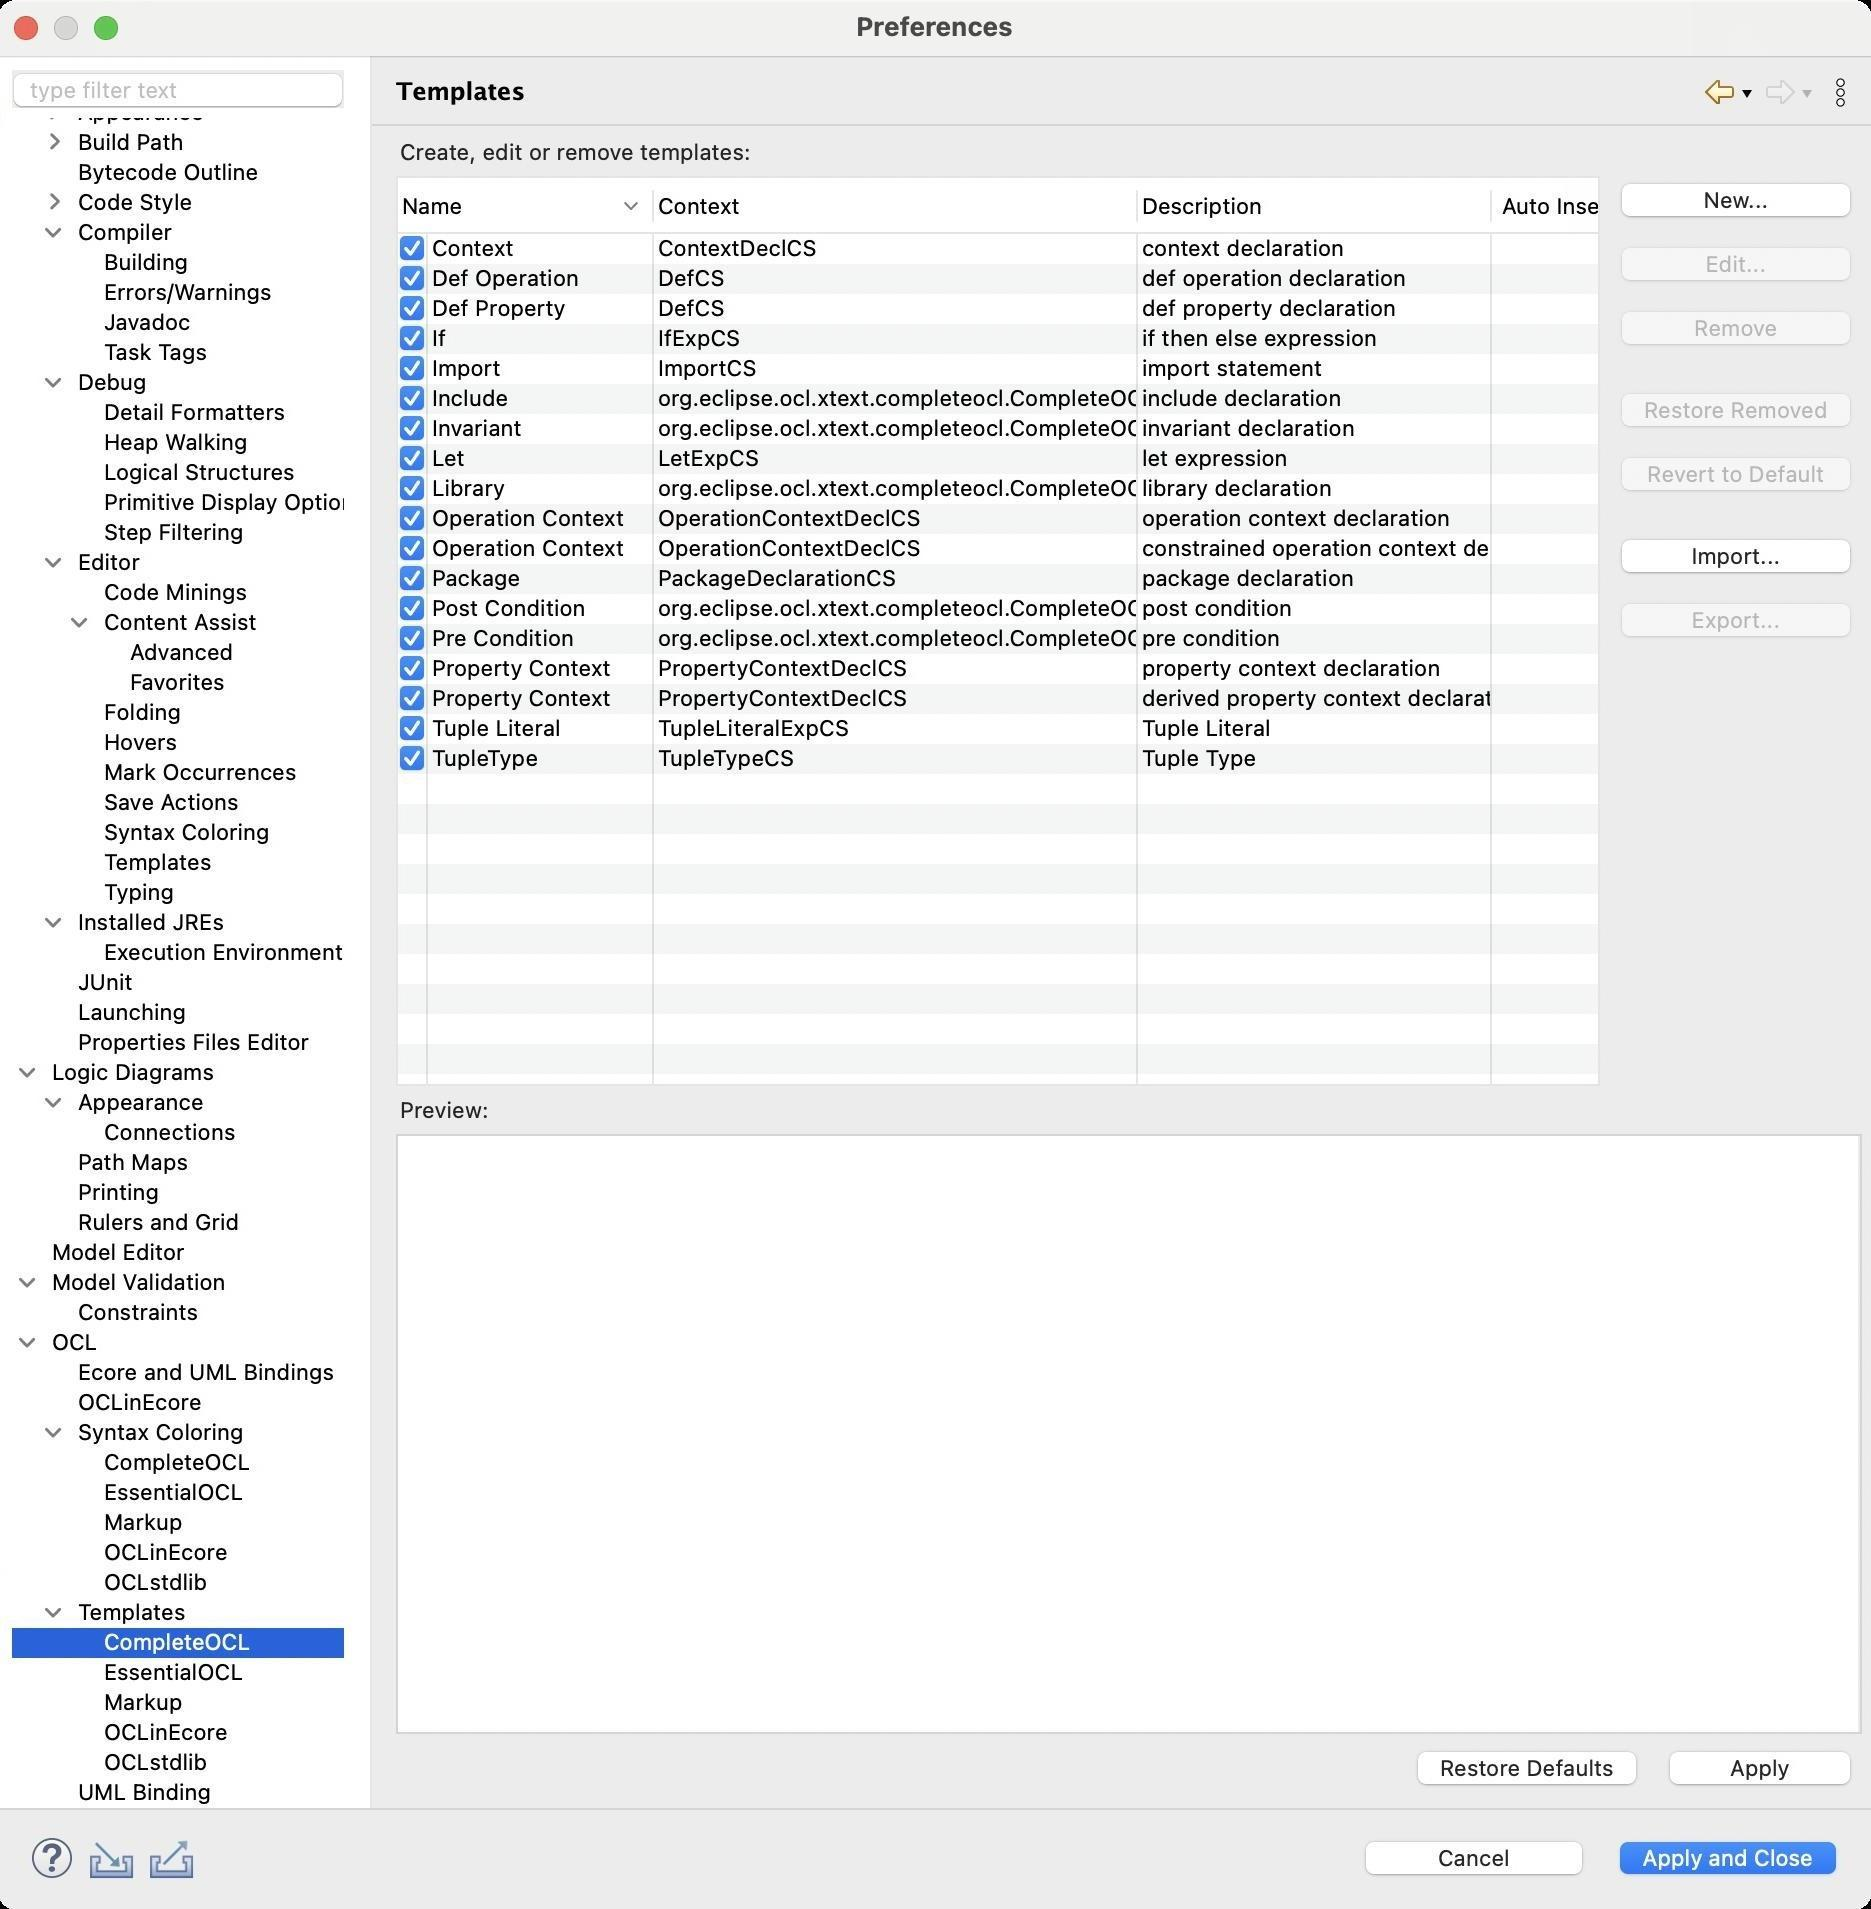
Accessibility tree:
{"name": "Preferences", "role": "AXWindow", "description": null, "role_description": "standard window", "value": null, "position": "480.00;95.00", "size": "937;955", "children": [{"name": "Apply_and_Close", "role": "AXButton", "description": null, "role_description": "button", "value": null, "position": "805.00;917.00", "size": "120;27", "children": []}, {"name": "Cancel", "role": "AXButton", "description": null, "role_description": "button", "value": null, "position": "678.00;917.00", "size": "120;27", "children": []}, {"name": null, "role": "AXToolbar", "description": null, "role_description": "toolbar", "value": null, "position": "12.00;915.00", "size": "90;30", "children": [{"name": "Help", "role": "AXCheckBox", "description": null, "role_description": "checkbox", "value": 0, "position": "12.00;915.00", "size": "30;30", "children": []}, {"name": "Import", "role": "AXButton", "description": null, "role_description": "button", "value": null, "position": "42.00;915.00", "size": "30;30", "children": []}, {"name": "Export", "role": "AXButton", "description": null, "role_description": "button", "value": null, "position": "72.00;915.00", "size": "30;30", "children": []}]}, {"name": null, "role": "AXScrollArea", "description": null, "role_description": "scroll area", "value": null, "position": "199.00;69.00", "size": "733;830", "children": [{"name": "Apply", "role": "AXButton", "description": null, "role_description": "button", "value": null, "position": "830.00;872.00", "size": "102;27", "children": []}, {"name": "Restore_Defaults", "role": "AXButton", "description": null, "role_description": "button", "value": null, "position": "704.00;872.00", "size": "121;27", "children": []}, {"name": null, "role": "AXScrollArea", "description": null, "role_description": "scroll area", "value": null, "position": "199.00;567.00", "size": "733;300", "children": [{"name": "Preview:", "role": "AXTextArea", "description": "", "role_description": "text entry area", "value": "", "position": "200.00;568.00", "size": "730;298", "children": []}, {"name": null, "role": "AXScrollBar", "description": null, "role_description": "scroll bar", "value": 1.0, "position": "200.00;850.00", "size": "731;16", "children": []}, {"name": null, "role": "AXScrollBar", "description": null, "role_description": "scroll bar", "value": 1.0, "position": "915.00;568.00", "size": "16;298", "children": []}]}, {"name": null, "role": "AXStaticText", "description": null, "role_description": "text", "value": "Preview:", "position": "199.00;548.00", "size": "49;14", "children": []}, {"name": "Export...", "role": "AXButton", "description": null, "role_description": "button", "value": null, "position": "806.00;298.00", "size": "126;27", "children": []}, {"name": "Import...", "role": "AXButton", "description": null, "role_description": "button", "value": null, "position": "806.00;266.00", "size": "126;27", "children": []}, {"name": "Revert_to_Default", "role": "AXButton", "description": null, "role_description": "button", "value": null, "position": "806.00;225.00", "size": "126;27", "children": []}, {"name": "Restore_Removed", "role": "AXButton", "description": null, "role_description": "button", "value": null, "position": "806.00;193.00", "size": "126;27", "children": []}, {"name": "Remove", "role": "AXButton", "description": null, "role_description": "button", "value": null, "position": "806.00;152.00", "size": "126;27", "children": []}, {"name": "Edit...", "role": "AXButton", "description": null, "role_description": "button", "value": null, "position": "806.00;120.00", "size": "126;27", "children": []}, {"name": "New...", "role": "AXButton", "description": null, "role_description": "button", "value": null, "position": "806.00;88.00", "size": "126;27", "children": []}, {"name": null, "role": "AXScrollArea", "description": null, "role_description": "scroll area", "value": null, "position": "199.00;88.00", "size": "602;455", "children": [{"name": null, "role": "AXTable", "description": null, "role_description": "table", "value": null, "position": "200.00;117.00", "size": "615;425", "children": [{"name": null, "role": "AXRow", "description": null, "role_description": "table row", "value": null, "position": "200.00;117.00", "size": "615;15", "children": [{"name": "", "role": "AXCheckBox", "description": null, "role_description": "checkbox", "value": 1, "position": "200.00;117.00", "size": "14;14", "children": []}, {"name": null, "role": "AXStaticText", "description": null, "role_description": "text", "value": "Context", "position": "215.00;117.00", "size": "112;14", "children": []}, {"name": null, "role": "AXStaticText", "description": null, "role_description": "text", "value": "ContextDeclCS", "position": "328.00;117.00", "size": "241;14", "children": []}, {"name": null, "role": "AXStaticText", "description": null, "role_description": "text", "value": "context declaration", "position": "570.00;117.00", "size": "176;14", "children": []}, {"name": null, "role": "AXStaticText", "description": null, "role_description": "text", "value": "", "position": "747.00;117.00", "size": "67;14", "children": []}]}, {"name": null, "role": "AXRow", "description": null, "role_description": "table row", "value": null, "position": "200.00;132.00", "size": "615;15", "children": [{"name": "", "role": "AXCheckBox", "description": null, "role_description": "checkbox", "value": 1, "position": "200.00;132.00", "size": "14;14", "children": []}, {"name": null, "role": "AXStaticText", "description": null, "role_description": "text", "value": "Def Operation", "position": "215.00;132.00", "size": "112;14", "children": []}, {"name": null, "role": "AXStaticText", "description": null, "role_description": "text", "value": "DefCS", "position": "328.00;132.00", "size": "241;14", "children": []}, {"name": null, "role": "AXStaticText", "description": null, "role_description": "text", "value": "def operation declaration", "position": "570.00;132.00", "size": "176;14", "children": []}, {"name": null, "role": "AXStaticText", "description": null, "role_description": "text", "value": "", "position": "747.00;132.00", "size": "67;14", "children": []}]}, {"name": null, "role": "AXRow", "description": null, "role_description": "table row", "value": null, "position": "200.00;147.00", "size": "615;15", "children": [{"name": "", "role": "AXCheckBox", "description": null, "role_description": "checkbox", "value": 1, "position": "200.00;147.00", "size": "14;14", "children": []}, {"name": null, "role": "AXStaticText", "description": null, "role_description": "text", "value": "Def Property", "position": "215.00;147.00", "size": "112;14", "children": []}, {"name": null, "role": "AXStaticText", "description": null, "role_description": "text", "value": "DefCS", "position": "328.00;147.00", "size": "241;14", "children": []}, {"name": null, "role": "AXStaticText", "description": null, "role_description": "text", "value": "def property declaration", "position": "570.00;147.00", "size": "176;14", "children": []}, {"name": null, "role": "AXStaticText", "description": null, "role_description": "text", "value": "", "position": "747.00;147.00", "size": "67;14", "children": []}]}, {"name": null, "role": "AXRow", "description": null, "role_description": "table row", "value": null, "position": "200.00;162.00", "size": "615;15", "children": [{"name": "", "role": "AXCheckBox", "description": null, "role_description": "checkbox", "value": 1, "position": "200.00;162.00", "size": "14;14", "children": []}, {"name": null, "role": "AXStaticText", "description": null, "role_description": "text", "value": "If", "position": "215.00;162.00", "size": "112;14", "children": []}, {"name": null, "role": "AXStaticText", "description": null, "role_description": "text", "value": "IfExpCS", "position": "328.00;162.00", "size": "241;14", "children": []}, {"name": null, "role": "AXStaticText", "description": null, "role_description": "text", "value": "if then else expression", "position": "570.00;162.00", "size": "176;14", "children": []}, {"name": null, "role": "AXStaticText", "description": null, "role_description": "text", "value": "", "position": "747.00;162.00", "size": "67;14", "children": []}]}, {"name": null, "role": "AXRow", "description": null, "role_description": "table row", "value": null, "position": "200.00;177.00", "size": "615;15", "children": [{"name": "", "role": "AXCheckBox", "description": null, "role_description": "checkbox", "value": 1, "position": "200.00;177.00", "size": "14;14", "children": []}, {"name": null, "role": "AXStaticText", "description": null, "role_description": "text", "value": "Import", "position": "215.00;177.00", "size": "112;14", "children": []}, {"name": null, "role": "AXStaticText", "description": null, "role_description": "text", "value": "ImportCS", "position": "328.00;177.00", "size": "241;14", "children": []}, {"name": null, "role": "AXStaticText", "description": null, "role_description": "text", "value": "import statement", "position": "570.00;177.00", "size": "176;14", "children": []}, {"name": null, "role": "AXStaticText", "description": null, "role_description": "text", "value": "", "position": "747.00;177.00", "size": "67;14", "children": []}]}, {"name": null, "role": "AXRow", "description": null, "role_description": "table row", "value": null, "position": "200.00;192.00", "size": "615;15", "children": [{"name": "", "role": "AXCheckBox", "description": null, "role_description": "checkbox", "value": 1, "position": "200.00;192.00", "size": "14;14", "children": []}, {"name": null, "role": "AXStaticText", "description": null, "role_description": "text", "value": "Include", "position": "215.00;192.00", "size": "112;14", "children": []}, {"name": null, "role": "AXStaticText", "description": null, "role_description": "text", "value": "org.eclipse.ocl.xtext.completeocl.CompleteOCL.IncludeCS", "position": "328.00;192.00", "size": "241;14", "children": []}, {"name": null, "role": "AXStaticText", "description": null, "role_description": "text", "value": "include declaration", "position": "570.00;192.00", "size": "176;14", "children": []}, {"name": null, "role": "AXStaticText", "description": null, "role_description": "text", "value": "", "position": "747.00;192.00", "size": "67;14", "children": []}]}, {"name": null, "role": "AXRow", "description": null, "role_description": "table row", "value": null, "position": "200.00;207.00", "size": "615;15", "children": [{"name": "", "role": "AXCheckBox", "description": null, "role_description": "checkbox", "value": 1, "position": "200.00;207.00", "size": "14;14", "children": []}, {"name": null, "role": "AXStaticText", "description": null, "role_description": "text", "value": "Invariant", "position": "215.00;207.00", "size": "112;14", "children": []}, {"name": null, "role": "AXStaticText", "description": null, "role_description": "text", "value": "org.eclipse.ocl.xtext.completeocl.CompleteOCL.InvCS", "position": "328.00;207.00", "size": "241;14", "children": []}, {"name": null, "role": "AXStaticText", "description": null, "role_description": "text", "value": "invariant declaration", "position": "570.00;207.00", "size": "176;14", "children": []}, {"name": null, "role": "AXStaticText", "description": null, "role_description": "text", "value": "", "position": "747.00;207.00", "size": "67;14", "children": []}]}, {"name": null, "role": "AXRow", "description": null, "role_description": "table row", "value": null, "position": "200.00;222.00", "size": "615;15", "children": [{"name": "", "role": "AXCheckBox", "description": null, "role_description": "checkbox", "value": 1, "position": "200.00;222.00", "size": "14;14", "children": []}, {"name": null, "role": "AXStaticText", "description": null, "role_description": "text", "value": "Let", "position": "215.00;222.00", "size": "112;14", "children": []}, {"name": null, "role": "AXStaticText", "description": null, "role_description": "text", "value": "LetExpCS", "position": "328.00;222.00", "size": "241;14", "children": []}, {"name": null, "role": "AXStaticText", "description": null, "role_description": "text", "value": "let expression", "position": "570.00;222.00", "size": "176;14", "children": []}, {"name": null, "role": "AXStaticText", "description": null, "role_description": "text", "value": "", "position": "747.00;222.00", "size": "67;14", "children": []}]}, {"name": null, "role": "AXRow", "description": null, "role_description": "table row", "value": null, "position": "200.00;237.00", "size": "615;15", "children": [{"name": "", "role": "AXCheckBox", "description": null, "role_description": "checkbox", "value": 1, "position": "200.00;237.00", "size": "14;14", "children": []}, {"name": null, "role": "AXStaticText", "description": null, "role_description": "text", "value": "Library", "position": "215.00;237.00", "size": "112;14", "children": []}, {"name": null, "role": "AXStaticText", "description": null, "role_description": "text", "value": "org.eclipse.ocl.xtext.completeocl.CompleteOCL.LibraryCS", "position": "328.00;237.00", "size": "241;14", "children": []}, {"name": null, "role": "AXStaticText", "description": null, "role_description": "text", "value": "library declaration", "position": "570.00;237.00", "size": "176;14", "children": []}, {"name": null, "role": "AXStaticText", "description": null, "role_description": "text", "value": "", "position": "747.00;237.00", "size": "67;14", "children": []}]}, {"name": null, "role": "AXRow", "description": null, "role_description": "table row", "value": null, "position": "200.00;252.00", "size": "615;15", "children": [{"name": "", "role": "AXCheckBox", "description": null, "role_description": "checkbox", "value": 1, "position": "200.00;252.00", "size": "14;14", "children": []}, {"name": null, "role": "AXStaticText", "description": null, "role_description": "text", "value": "Operation Context", "position": "215.00;252.00", "size": "112;14", "children": []}, {"name": null, "role": "AXStaticText", "description": null, "role_description": "text", "value": "OperationContextDeclCS", "position": "328.00;252.00", "size": "241;14", "children": []}, {"name": null, "role": "AXStaticText", "description": null, "role_description": "text", "value": "operation context declaration", "position": "570.00;252.00", "size": "176;14", "children": []}, {"name": null, "role": "AXStaticText", "description": null, "role_description": "text", "value": "", "position": "747.00;252.00", "size": "67;14", "children": []}]}, {"name": null, "role": "AXRow", "description": null, "role_description": "table row", "value": null, "position": "200.00;267.00", "size": "615;15", "children": [{"name": "", "role": "AXCheckBox", "description": null, "role_description": "checkbox", "value": 1, "position": "200.00;267.00", "size": "14;14", "children": []}, {"name": null, "role": "AXStaticText", "description": null, "role_description": "text", "value": "Operation Context", "position": "215.00;267.00", "size": "112;14", "children": []}, {"name": null, "role": "AXStaticText", "description": null, "role_description": "text", "value": "OperationContextDeclCS", "position": "328.00;267.00", "size": "241;14", "children": []}, {"name": null, "role": "AXStaticText", "description": null, "role_description": "text", "value": "constrained operation context declaration", "position": "570.00;267.00", "size": "176;14", "children": []}, {"name": null, "role": "AXStaticText", "description": null, "role_description": "text", "value": "", "position": "747.00;267.00", "size": "67;14", "children": []}]}, {"name": null, "role": "AXRow", "description": null, "role_description": "table row", "value": null, "position": "200.00;282.00", "size": "615;15", "children": [{"name": "", "role": "AXCheckBox", "description": null, "role_description": "checkbox", "value": 1, "position": "200.00;282.00", "size": "14;14", "children": []}, {"name": null, "role": "AXStaticText", "description": null, "role_description": "text", "value": "Package", "position": "215.00;282.00", "size": "112;14", "children": []}, {"name": null, "role": "AXStaticText", "description": null, "role_description": "text", "value": "PackageDeclarationCS", "position": "328.00;282.00", "size": "241;14", "children": []}, {"name": null, "role": "AXStaticText", "description": null, "role_description": "text", "value": "package declaration", "position": "570.00;282.00", "size": "176;14", "children": []}, {"name": null, "role": "AXStaticText", "description": null, "role_description": "text", "value": "", "position": "747.00;282.00", "size": "67;14", "children": []}]}, {"name": null, "role": "AXRow", "description": null, "role_description": "table row", "value": null, "position": "200.00;297.00", "size": "615;15", "children": [{"name": "", "role": "AXCheckBox", "description": null, "role_description": "checkbox", "value": 1, "position": "200.00;297.00", "size": "14;14", "children": []}, {"name": null, "role": "AXStaticText", "description": null, "role_description": "text", "value": "Post Condition", "position": "215.00;297.00", "size": "112;14", "children": []}, {"name": null, "role": "AXStaticText", "description": null, "role_description": "text", "value": "org.eclipse.ocl.xtext.completeocl.CompleteOCL.PostCS", "position": "328.00;297.00", "size": "241;14", "children": []}, {"name": null, "role": "AXStaticText", "description": null, "role_description": "text", "value": "post condition", "position": "570.00;297.00", "size": "176;14", "children": []}, {"name": null, "role": "AXStaticText", "description": null, "role_description": "text", "value": "", "position": "747.00;297.00", "size": "67;14", "children": []}]}, {"name": null, "role": "AXRow", "description": null, "role_description": "table row", "value": null, "position": "200.00;312.00", "size": "615;15", "children": [{"name": "", "role": "AXCheckBox", "description": null, "role_description": "checkbox", "value": 1, "position": "200.00;312.00", "size": "14;14", "children": []}, {"name": null, "role": "AXStaticText", "description": null, "role_description": "text", "value": "Pre Condition", "position": "215.00;312.00", "size": "112;14", "children": []}, {"name": null, "role": "AXStaticText", "description": null, "role_description": "text", "value": "org.eclipse.ocl.xtext.completeocl.CompleteOCL.PreCS", "position": "328.00;312.00", "size": "241;14", "children": []}, {"name": null, "role": "AXStaticText", "description": null, "role_description": "text", "value": "pre condition", "position": "570.00;312.00", "size": "176;14", "children": []}, {"name": null, "role": "AXStaticText", "description": null, "role_description": "text", "value": "", "position": "747.00;312.00", "size": "67;14", "children": []}]}, {"name": null, "role": "AXRow", "description": null, "role_description": "table row", "value": null, "position": "200.00;327.00", "size": "615;15", "children": [{"name": "", "role": "AXCheckBox", "description": null, "role_description": "checkbox", "value": 1, "position": "200.00;327.00", "size": "14;14", "children": []}, {"name": null, "role": "AXStaticText", "description": null, "role_description": "text", "value": "Property Context", "position": "215.00;327.00", "size": "112;14", "children": []}, {"name": null, "role": "AXStaticText", "description": null, "role_description": "text", "value": "PropertyContextDeclCS", "position": "328.00;327.00", "size": "241;14", "children": []}, {"name": null, "role": "AXStaticText", "description": null, "role_description": "text", "value": "property context declaration", "position": "570.00;327.00", "size": "176;14", "children": []}, {"name": null, "role": "AXStaticText", "description": null, "role_description": "text", "value": "", "position": "747.00;327.00", "size": "67;14", "children": []}]}, {"name": null, "role": "AXRow", "description": null, "role_description": "table row", "value": null, "position": "200.00;342.00", "size": "615;15", "children": [{"name": "", "role": "AXCheckBox", "description": null, "role_description": "checkbox", "value": 1, "position": "200.00;342.00", "size": "14;14", "children": []}, {"name": null, "role": "AXStaticText", "description": null, "role_description": "text", "value": "Property Context", "position": "215.00;342.00", "size": "112;14", "children": []}, {"name": null, "role": "AXStaticText", "description": null, "role_description": "text", "value": "PropertyContextDeclCS", "position": "328.00;342.00", "size": "241;14", "children": []}, {"name": null, "role": "AXStaticText", "description": null, "role_description": "text", "value": "derived property context declaration", "position": "570.00;342.00", "size": "176;14", "children": []}, {"name": null, "role": "AXStaticText", "description": null, "role_description": "text", "value": "", "position": "747.00;342.00", "size": "67;14", "children": []}]}, {"name": null, "role": "AXRow", "description": null, "role_description": "table row", "value": null, "position": "200.00;357.00", "size": "615;15", "children": [{"name": "", "role": "AXCheckBox", "description": null, "role_description": "checkbox", "value": 1, "position": "200.00;357.00", "size": "14;14", "children": []}, {"name": null, "role": "AXStaticText", "description": null, "role_description": "text", "value": "Tuple Literal", "position": "215.00;357.00", "size": "112;14", "children": []}, {"name": null, "role": "AXStaticText", "description": null, "role_description": "text", "value": "TupleLiteralExpCS", "position": "328.00;357.00", "size": "241;14", "children": []}, {"name": null, "role": "AXStaticText", "description": null, "role_description": "text", "value": "Tuple Literal", "position": "570.00;357.00", "size": "176;14", "children": []}, {"name": null, "role": "AXStaticText", "description": null, "role_description": "text", "value": "", "position": "747.00;357.00", "size": "67;14", "children": []}]}, {"name": null, "role": "AXRow", "description": null, "role_description": "table row", "value": null, "position": "200.00;372.00", "size": "615;15", "children": [{"name": "", "role": "AXCheckBox", "description": null, "role_description": "checkbox", "value": 1, "position": "200.00;372.00", "size": "14;14", "children": []}, {"name": null, "role": "AXStaticText", "description": null, "role_description": "text", "value": "TupleType", "position": "215.00;372.00", "size": "112;14", "children": []}, {"name": null, "role": "AXStaticText", "description": null, "role_description": "text", "value": "TupleTypeCS", "position": "328.00;372.00", "size": "241;14", "children": []}, {"name": null, "role": "AXStaticText", "description": null, "role_description": "text", "value": "Tuple Type", "position": "570.00;372.00", "size": "176;14", "children": []}, {"name": null, "role": "AXStaticText", "description": null, "role_description": "text", "value": "", "position": "747.00;372.00", "size": "67;14", "children": []}]}, {"name": null, "role": "AXColumn", "description": null, "role_description": "column", "value": null, "position": "200.00;117.00", "size": "15;425", "children": []}, {"name": null, "role": "AXColumn", "description": null, "role_description": "column", "value": null, "position": "215.00;117.00", "size": "113;425", "children": []}, {"name": null, "role": "AXColumn", "description": null, "role_description": "column", "value": null, "position": "328.00;117.00", "size": "242;425", "children": []}, {"name": null, "role": "AXColumn", "description": null, "role_description": "column", "value": null, "position": "570.00;117.00", "size": "177;425", "children": []}, {"name": null, "role": "AXColumn", "description": null, "role_description": "column", "value": null, "position": "747.00;117.00", "size": "68;425", "children": []}, {"name": null, "role": "AXGroup", "description": null, "role_description": "group", "value": null, "position": "200.00;89.00", "size": "615;28", "children": [{"name": "", "role": "AXButton", "description": null, "role_description": "sort button", "value": null, "position": "200.00;89.00", "size": "0;28", "children": []}, {"name": "Name", "role": "AXButton", "description": null, "role_description": "sort button", "value": null, "position": "200.00;89.00", "size": "128;28", "children": []}, {"name": "Context", "role": "AXButton", "description": null, "role_description": "sort button", "value": null, "position": "328.00;89.00", "size": "242;28", "children": []}, {"name": "Description", "role": "AXButton", "description": null, "role_description": "sort button", "value": null, "position": "570.00;89.00", "size": "177;28", "children": []}, {"name": "Auto_Insert", "role": "AXButton", "description": null, "role_description": "sort button", "value": null, "position": "747.00;89.00", "size": "68;28", "children": []}]}]}, {"name": null, "role": "AXScrollBar", "description": null, "role_description": "scroll bar", "value": 0.0, "position": "200.00;526.00", "size": "600;16", "children": [{"name": null, "role": "AXValueIndicator", "description": null, "role_description": "value indicator", "value": 0.0, "position": "201.00;530.00", "size": "583;12", "children": []}, {"name": null, "role": "AXButton", "description": null, "role_description": "increment arrow button", "value": null, "position": "200.00;526.00", "size": "0;0", "children": []}, {"name": null, "role": "AXButton", "description": null, "role_description": "decrement arrow button", "value": null, "position": "200.00;526.00", "size": "0;0", "children": []}, {"name": null, "role": "AXButton", "description": null, "role_description": "increment page button", "value": null, "position": "784.50;530.00", "size": "16;12", "children": []}, {"name": null, "role": "AXButton", "description": null, "role_description": "decrement page button", "value": null, "position": "200.00;530.00", "size": "1;12", "children": []}]}]}, {"name": null, "role": "AXStaticText", "description": null, "role_description": "text", "value": "Create, edit or remove templates:", "position": "199.00;69.00", "size": "733;14", "children": []}]}, {"name": null, "role": "AXToolbar", "description": "", "role_description": "toolbar", "value": null, "position": "850.00;35.00", "size": "82;22", "children": [{"name": "Back_to_Templates", "role": "AXMenuButton", "description": null, "role_description": "menu button", "value": null, "position": "850.00;35.00", "size": "22;22", "children": []}, {"name": "Forward", "role": "AXMenuButton", "description": null, "role_description": "menu button", "value": null, "position": "880.00;35.00", "size": "22;22", "children": []}, {"name": "Additional_Dialog_Actions", "role": "AXButton", "description": null, "role_description": "button", "value": null, "position": "910.00;35.00", "size": "22;22", "children": []}]}, {"name": null, "role": "AXStaticText", "description": "", "role_description": "text", "value": "Templates", "position": "196.00;35.00", "size": "647;21", "children": []}, {"name": null, "role": "AXSplitter", "description": null, "role_description": "splitter", "value": 180, "position": "180.00;28.00", "size": "5;876", "children": []}, {"name": null, "role": "AXScrollArea", "description": null, "role_description": "scroll area", "value": null, "position": "7.00;59.00", "size": "166;845", "children": [{"name": null, "role": "AXOutline", "description": null, "role_description": "outline", "value": null, "position": "7.00;-86.00", "size": "178;1065", "children": [{"name": null, "role": "AXRow", "description": null, "role_description": "outline row", "value": null, "position": "7.00;-86.00", "size": "178;15", "children": [{"name": null, "role": "AXGroup", "description": null, "role_description": "group", "value": null, "position": "7.00;-86.00", "size": "178;15", "children": [{"name": null, "role": "AXDisclosureTriangle", "description": null, "role_description": "disclosure triangle", "value": 0, "position": "9.00;-86.00", "size": "12;14", "children": []}, {"name": null, "role": "AXStaticText", "description": null, "role_description": "text", "value": "General", "position": "25.00;-86.00", "size": "159;14", "children": []}]}]}, {"name": null, "role": "AXRow", "description": null, "role_description": "outline row", "value": null, "position": "7.00;-71.00", "size": "178;15", "children": [{"name": null, "role": "AXGroup", "description": null, "role_description": "group", "value": null, "position": "7.00;-71.00", "size": "178;15", "children": [{"name": null, "role": "AXDisclosureTriangle", "description": null, "role_description": "disclosure triangle", "value": 0, "position": "9.00;-71.00", "size": "12;14", "children": []}, {"name": null, "role": "AXStaticText", "description": null, "role_description": "text", "value": "Alf", "position": "25.00;-71.00", "size": "159;14", "children": []}]}]}, {"name": null, "role": "AXRow", "description": null, "role_description": "outline row", "value": null, "position": "7.00;-56.00", "size": "178;15", "children": [{"name": null, "role": "AXGroup", "description": null, "role_description": "group", "value": null, "position": "7.00;-56.00", "size": "178;15", "children": [{"name": null, "role": "AXDisclosureTriangle", "description": null, "role_description": "disclosure triangle", "value": 0, "position": "9.00;-56.00", "size": "12;14", "children": []}, {"name": null, "role": "AXStaticText", "description": null, "role_description": "text", "value": "Ant", "position": "25.00;-56.00", "size": "159;14", "children": []}]}]}, {"name": null, "role": "AXRow", "description": null, "role_description": "outline row", "value": null, "position": "7.00;-41.00", "size": "178;15", "children": [{"name": null, "role": "AXGroup", "description": null, "role_description": "group", "value": null, "position": "7.00;-41.00", "size": "178;15", "children": [{"name": null, "role": "AXDisclosureTriangle", "description": null, "role_description": "disclosure triangle", "value": 0, "position": "9.00;-41.00", "size": "12;14", "children": []}, {"name": null, "role": "AXStaticText", "description": null, "role_description": "text", "value": "Context", "position": "25.00;-41.00", "size": "159;14", "children": []}]}]}, {"name": null, "role": "AXRow", "description": null, "role_description": "outline row", "value": null, "position": "7.00;-26.00", "size": "178;15", "children": [{"name": null, "role": "AXGroup", "description": null, "role_description": "group", "value": null, "position": "7.00;-26.00", "size": "178;15", "children": [{"name": null, "role": "AXDisclosureTriangle", "description": null, "role_description": "disclosure triangle", "value": 0, "position": "9.00;-26.00", "size": "12;14", "children": []}, {"name": null, "role": "AXStaticText", "description": null, "role_description": "text", "value": "CSS", "position": "25.00;-26.00", "size": "159;14", "children": []}]}]}, {"name": null, "role": "AXRow", "description": null, "role_description": "outline row", "value": null, "position": "7.00;-11.00", "size": "178;15", "children": [{"name": null, "role": "AXGroup", "description": null, "role_description": "group", "value": null, "position": "7.00;-11.00", "size": "178;15", "children": [{"name": null, "role": "AXDisclosureTriangle", "description": null, "role_description": "disclosure triangle", "value": 0, "position": "9.00;-11.00", "size": "12;14", "children": []}, {"name": null, "role": "AXStaticText", "description": null, "role_description": "text", "value": "EMF Compare", "position": "25.00;-11.00", "size": "159;14", "children": []}]}]}, {"name": null, "role": "AXRow", "description": null, "role_description": "outline row", "value": null, "position": "7.00;4.00", "size": "178;15", "children": [{"name": null, "role": "AXGroup", "description": null, "role_description": "group", "value": null, "position": "7.00;4.00", "size": "178;15", "children": [{"name": null, "role": "AXDisclosureTriangle", "description": null, "role_description": "disclosure triangle", "value": 0, "position": "9.00;4.00", "size": "12;14", "children": []}, {"name": null, "role": "AXStaticText", "description": null, "role_description": "text", "value": "Help", "position": "25.00;4.00", "size": "159;14", "children": []}]}]}, {"name": null, "role": "AXRow", "description": null, "role_description": "outline row", "value": null, "position": "7.00;19.00", "size": "178;15", "children": [{"name": null, "role": "AXGroup", "description": null, "role_description": "group", "value": null, "position": "7.00;19.00", "size": "178;15", "children": [{"name": null, "role": "AXDisclosureTriangle", "description": null, "role_description": "disclosure triangle", "value": 0, "position": "9.00;19.00", "size": "12;14", "children": []}, {"name": null, "role": "AXStaticText", "description": null, "role_description": "text", "value": "Install/Update", "position": "25.00;19.00", "size": "159;14", "children": []}]}]}, {"name": null, "role": "AXRow", "description": null, "role_description": "outline row", "value": null, "position": "7.00;34.00", "size": "178;15", "children": [{"name": null, "role": "AXGroup", "description": null, "role_description": "group", "value": null, "position": "7.00;34.00", "size": "178;15", "children": [{"name": null, "role": "AXDisclosureTriangle", "description": null, "role_description": "disclosure triangle", "value": 1, "position": "9.00;34.00", "size": "12;14", "children": []}, {"name": null, "role": "AXStaticText", "description": null, "role_description": "text", "value": "Java", "position": "25.00;34.00", "size": "159;14", "children": []}]}]}, {"name": null, "role": "AXRow", "description": null, "role_description": "outline row", "value": null, "position": "7.00;49.00", "size": "178;15", "children": [{"name": null, "role": "AXGroup", "description": null, "role_description": "group", "value": null, "position": "7.00;49.00", "size": "178;15", "children": [{"name": null, "role": "AXDisclosureTriangle", "description": null, "role_description": "disclosure triangle", "value": 0, "position": "22.00;49.00", "size": "12;14", "children": []}, {"name": null, "role": "AXStaticText", "description": null, "role_description": "text", "value": "Appearance", "position": "38.00;49.00", "size": "146;14", "children": []}]}]}, {"name": null, "role": "AXRow", "description": null, "role_description": "outline row", "value": null, "position": "7.00;64.00", "size": "178;15", "children": [{"name": null, "role": "AXGroup", "description": null, "role_description": "group", "value": null, "position": "7.00;64.00", "size": "178;15", "children": [{"name": null, "role": "AXDisclosureTriangle", "description": null, "role_description": "disclosure triangle", "value": 0, "position": "22.00;64.00", "size": "12;14", "children": []}, {"name": null, "role": "AXStaticText", "description": null, "role_description": "text", "value": "Build Path", "position": "38.00;64.00", "size": "146;14", "children": []}]}]}, {"name": null, "role": "AXRow", "description": null, "role_description": "outline row", "value": null, "position": "7.00;79.00", "size": "178;15", "children": [{"name": null, "role": "AXStaticText", "description": null, "role_description": "text", "value": "Bytecode Outline", "position": "38.00;79.00", "size": "146;14", "children": []}]}, {"name": null, "role": "AXRow", "description": null, "role_description": "outline row", "value": null, "position": "7.00;94.00", "size": "178;15", "children": [{"name": null, "role": "AXGroup", "description": null, "role_description": "group", "value": null, "position": "7.00;94.00", "size": "178;15", "children": [{"name": null, "role": "AXDisclosureTriangle", "description": null, "role_description": "disclosure triangle", "value": 0, "position": "22.00;94.00", "size": "12;14", "children": []}, {"name": null, "role": "AXStaticText", "description": null, "role_description": "text", "value": "Code Style", "position": "38.00;94.00", "size": "146;14", "children": []}]}]}, {"name": null, "role": "AXRow", "description": null, "role_description": "outline row", "value": null, "position": "7.00;109.00", "size": "178;15", "children": [{"name": null, "role": "AXGroup", "description": null, "role_description": "group", "value": null, "position": "7.00;109.00", "size": "178;15", "children": [{"name": null, "role": "AXDisclosureTriangle", "description": null, "role_description": "disclosure triangle", "value": 1, "position": "22.00;109.00", "size": "12;14", "children": []}, {"name": null, "role": "AXStaticText", "description": null, "role_description": "text", "value": "Compiler", "position": "38.00;109.00", "size": "146;14", "children": []}]}]}, {"name": null, "role": "AXRow", "description": null, "role_description": "outline row", "value": null, "position": "7.00;124.00", "size": "178;15", "children": [{"name": null, "role": "AXStaticText", "description": null, "role_description": "text", "value": "Building", "position": "51.00;124.00", "size": "133;14", "children": []}]}, {"name": null, "role": "AXRow", "description": null, "role_description": "outline row", "value": null, "position": "7.00;139.00", "size": "178;15", "children": [{"name": null, "role": "AXStaticText", "description": null, "role_description": "text", "value": "Errors/Warnings", "position": "51.00;139.00", "size": "133;14", "children": []}]}, {"name": null, "role": "AXRow", "description": null, "role_description": "outline row", "value": null, "position": "7.00;154.00", "size": "178;15", "children": [{"name": null, "role": "AXStaticText", "description": null, "role_description": "text", "value": "Javadoc", "position": "51.00;154.00", "size": "133;14", "children": []}]}, {"name": null, "role": "AXRow", "description": null, "role_description": "outline row", "value": null, "position": "7.00;169.00", "size": "178;15", "children": [{"name": null, "role": "AXStaticText", "description": null, "role_description": "text", "value": "Task Tags", "position": "51.00;169.00", "size": "133;14", "children": []}]}, {"name": null, "role": "AXRow", "description": null, "role_description": "outline row", "value": null, "position": "7.00;184.00", "size": "178;15", "children": [{"name": null, "role": "AXGroup", "description": null, "role_description": "group", "value": null, "position": "7.00;184.00", "size": "178;15", "children": [{"name": null, "role": "AXDisclosureTriangle", "description": null, "role_description": "disclosure triangle", "value": 1, "position": "22.00;184.00", "size": "12;14", "children": []}, {"name": null, "role": "AXStaticText", "description": null, "role_description": "text", "value": "Debug", "position": "38.00;184.00", "size": "146;14", "children": []}]}]}, {"name": null, "role": "AXRow", "description": null, "role_description": "outline row", "value": null, "position": "7.00;199.00", "size": "178;15", "children": [{"name": null, "role": "AXStaticText", "description": null, "role_description": "text", "value": "Detail Formatters", "position": "51.00;199.00", "size": "133;14", "children": []}]}, {"name": null, "role": "AXRow", "description": null, "role_description": "outline row", "value": null, "position": "7.00;214.00", "size": "178;15", "children": [{"name": null, "role": "AXStaticText", "description": null, "role_description": "text", "value": "Heap Walking", "position": "51.00;214.00", "size": "133;14", "children": []}]}, {"name": null, "role": "AXRow", "description": null, "role_description": "outline row", "value": null, "position": "7.00;229.00", "size": "178;15", "children": [{"name": null, "role": "AXStaticText", "description": null, "role_description": "text", "value": "Logical Structures", "position": "51.00;229.00", "size": "133;14", "children": []}]}, {"name": null, "role": "AXRow", "description": null, "role_description": "outline row", "value": null, "position": "7.00;244.00", "size": "178;15", "children": [{"name": null, "role": "AXStaticText", "description": null, "role_description": "text", "value": "Primitive Display Options", "position": "51.00;244.00", "size": "133;14", "children": []}]}, {"name": null, "role": "AXRow", "description": null, "role_description": "outline row", "value": null, "position": "7.00;259.00", "size": "178;15", "children": [{"name": null, "role": "AXStaticText", "description": null, "role_description": "text", "value": "Step Filtering", "position": "51.00;259.00", "size": "133;14", "children": []}]}, {"name": null, "role": "AXRow", "description": null, "role_description": "outline row", "value": null, "position": "7.00;274.00", "size": "178;15", "children": [{"name": null, "role": "AXGroup", "description": null, "role_description": "group", "value": null, "position": "7.00;274.00", "size": "178;15", "children": [{"name": null, "role": "AXDisclosureTriangle", "description": null, "role_description": "disclosure triangle", "value": 1, "position": "22.00;274.00", "size": "12;14", "children": []}, {"name": null, "role": "AXStaticText", "description": null, "role_description": "text", "value": "Editor", "position": "38.00;274.00", "size": "146;14", "children": []}]}]}, {"name": null, "role": "AXRow", "description": null, "role_description": "outline row", "value": null, "position": "7.00;289.00", "size": "178;15", "children": [{"name": null, "role": "AXStaticText", "description": null, "role_description": "text", "value": "Code Minings", "position": "51.00;289.00", "size": "133;14", "children": []}]}, {"name": null, "role": "AXRow", "description": null, "role_description": "outline row", "value": null, "position": "7.00;304.00", "size": "178;15", "children": [{"name": null, "role": "AXGroup", "description": null, "role_description": "group", "value": null, "position": "7.00;304.00", "size": "178;15", "children": [{"name": null, "role": "AXDisclosureTriangle", "description": null, "role_description": "disclosure triangle", "value": 1, "position": "35.00;304.00", "size": "12;14", "children": []}, {"name": null, "role": "AXStaticText", "description": null, "role_description": "text", "value": "Content Assist", "position": "51.00;304.00", "size": "133;14", "children": []}]}]}, {"name": null, "role": "AXRow", "description": null, "role_description": "outline row", "value": null, "position": "7.00;319.00", "size": "178;15", "children": [{"name": null, "role": "AXStaticText", "description": null, "role_description": "text", "value": "Advanced", "position": "64.00;319.00", "size": "120;14", "children": []}]}, {"name": null, "role": "AXRow", "description": null, "role_description": "outline row", "value": null, "position": "7.00;334.00", "size": "178;15", "children": [{"name": null, "role": "AXStaticText", "description": null, "role_description": "text", "value": "Favorites", "position": "64.00;334.00", "size": "120;14", "children": []}]}, {"name": null, "role": "AXRow", "description": null, "role_description": "outline row", "value": null, "position": "7.00;349.00", "size": "178;15", "children": [{"name": null, "role": "AXStaticText", "description": null, "role_description": "text", "value": "Folding", "position": "51.00;349.00", "size": "133;14", "children": []}]}, {"name": null, "role": "AXRow", "description": null, "role_description": "outline row", "value": null, "position": "7.00;364.00", "size": "178;15", "children": [{"name": null, "role": "AXStaticText", "description": null, "role_description": "text", "value": "Hovers", "position": "51.00;364.00", "size": "133;14", "children": []}]}, {"name": null, "role": "AXRow", "description": null, "role_description": "outline row", "value": null, "position": "7.00;379.00", "size": "178;15", "children": [{"name": null, "role": "AXStaticText", "description": null, "role_description": "text", "value": "Mark Occurrences", "position": "51.00;379.00", "size": "133;14", "children": []}]}, {"name": null, "role": "AXRow", "description": null, "role_description": "outline row", "value": null, "position": "7.00;394.00", "size": "178;15", "children": [{"name": null, "role": "AXStaticText", "description": null, "role_description": "text", "value": "Save Actions", "position": "51.00;394.00", "size": "133;14", "children": []}]}, {"name": null, "role": "AXRow", "description": null, "role_description": "outline row", "value": null, "position": "7.00;409.00", "size": "178;15", "children": [{"name": null, "role": "AXStaticText", "description": null, "role_description": "text", "value": "Syntax Coloring", "position": "51.00;409.00", "size": "133;14", "children": []}]}, {"name": null, "role": "AXRow", "description": null, "role_description": "outline row", "value": null, "position": "7.00;424.00", "size": "178;15", "children": [{"name": null, "role": "AXStaticText", "description": null, "role_description": "text", "value": "Templates", "position": "51.00;424.00", "size": "133;14", "children": []}]}, {"name": null, "role": "AXRow", "description": null, "role_description": "outline row", "value": null, "position": "7.00;439.00", "size": "178;15", "children": [{"name": null, "role": "AXStaticText", "description": null, "role_description": "text", "value": "Typing", "position": "51.00;439.00", "size": "133;14", "children": []}]}, {"name": null, "role": "AXRow", "description": null, "role_description": "outline row", "value": null, "position": "7.00;454.00", "size": "178;15", "children": [{"name": null, "role": "AXGroup", "description": null, "role_description": "group", "value": null, "position": "7.00;454.00", "size": "178;15", "children": [{"name": null, "role": "AXDisclosureTriangle", "description": null, "role_description": "disclosure triangle", "value": 1, "position": "22.00;454.00", "size": "12;14", "children": []}, {"name": null, "role": "AXStaticText", "description": null, "role_description": "text", "value": "Installed JREs", "position": "38.00;454.00", "size": "146;14", "children": []}]}]}, {"name": null, "role": "AXRow", "description": null, "role_description": "outline row", "value": null, "position": "7.00;469.00", "size": "178;15", "children": [{"name": null, "role": "AXStaticText", "description": null, "role_description": "text", "value": "Execution Environments", "position": "51.00;469.00", "size": "133;14", "children": []}]}, {"name": null, "role": "AXRow", "description": null, "role_description": "outline row", "value": null, "position": "7.00;484.00", "size": "178;15", "children": [{"name": null, "role": "AXStaticText", "description": null, "role_description": "text", "value": "JUnit", "position": "38.00;484.00", "size": "146;14", "children": []}]}, {"name": null, "role": "AXRow", "description": null, "role_description": "outline row", "value": null, "position": "7.00;499.00", "size": "178;15", "children": [{"name": null, "role": "AXStaticText", "description": null, "role_description": "text", "value": "Launching", "position": "38.00;499.00", "size": "146;14", "children": []}]}, {"name": null, "role": "AXRow", "description": null, "role_description": "outline row", "value": null, "position": "7.00;514.00", "size": "178;15", "children": [{"name": null, "role": "AXStaticText", "description": null, "role_description": "text", "value": "Properties Files Editor", "position": "38.00;514.00", "size": "146;14", "children": []}]}, {"name": null, "role": "AXRow", "description": null, "role_description": "outline row", "value": null, "position": "7.00;529.00", "size": "178;15", "children": [{"name": null, "role": "AXGroup", "description": null, "role_description": "group", "value": null, "position": "7.00;529.00", "size": "178;15", "children": [{"name": null, "role": "AXDisclosureTriangle", "description": null, "role_description": "disclosure triangle", "value": 1, "position": "9.00;529.00", "size": "12;14", "children": []}, {"name": null, "role": "AXStaticText", "description": null, "role_description": "text", "value": "Logic Diagrams", "position": "25.00;529.00", "size": "159;14", "children": []}]}]}, {"name": null, "role": "AXRow", "description": null, "role_description": "outline row", "value": null, "position": "7.00;544.00", "size": "178;15", "children": [{"name": null, "role": "AXGroup", "description": null, "role_description": "group", "value": null, "position": "7.00;544.00", "size": "178;15", "children": [{"name": null, "role": "AXDisclosureTriangle", "description": null, "role_description": "disclosure triangle", "value": 1, "position": "22.00;544.00", "size": "12;14", "children": []}, {"name": null, "role": "AXStaticText", "description": null, "role_description": "text", "value": "Appearance", "position": "38.00;544.00", "size": "146;14", "children": []}]}]}, {"name": null, "role": "AXRow", "description": null, "role_description": "outline row", "value": null, "position": "7.00;559.00", "size": "178;15", "children": [{"name": null, "role": "AXStaticText", "description": null, "role_description": "text", "value": "Connections", "position": "51.00;559.00", "size": "133;14", "children": []}]}, {"name": null, "role": "AXRow", "description": null, "role_description": "outline row", "value": null, "position": "7.00;574.00", "size": "178;15", "children": [{"name": null, "role": "AXStaticText", "description": null, "role_description": "text", "value": "Path Maps", "position": "38.00;574.00", "size": "146;14", "children": []}]}, {"name": null, "role": "AXRow", "description": null, "role_description": "outline row", "value": null, "position": "7.00;589.00", "size": "178;15", "children": [{"name": null, "role": "AXStaticText", "description": null, "role_description": "text", "value": "Printing", "position": "38.00;589.00", "size": "146;14", "children": []}]}, {"name": null, "role": "AXRow", "description": null, "role_description": "outline row", "value": null, "position": "7.00;604.00", "size": "178;15", "children": [{"name": null, "role": "AXStaticText", "description": null, "role_description": "text", "value": "Rulers and Grid", "position": "38.00;604.00", "size": "146;14", "children": []}]}, {"name": null, "role": "AXRow", "description": null, "role_description": "outline row", "value": null, "position": "7.00;619.00", "size": "178;15", "children": [{"name": null, "role": "AXStaticText", "description": null, "role_description": "text", "value": "Model Editor", "position": "25.00;619.00", "size": "159;14", "children": []}]}, {"name": null, "role": "AXRow", "description": null, "role_description": "outline row", "value": null, "position": "7.00;634.00", "size": "178;15", "children": [{"name": null, "role": "AXGroup", "description": null, "role_description": "group", "value": null, "position": "7.00;634.00", "size": "178;15", "children": [{"name": null, "role": "AXDisclosureTriangle", "description": null, "role_description": "disclosure triangle", "value": 1, "position": "9.00;634.00", "size": "12;14", "children": []}, {"name": null, "role": "AXStaticText", "description": null, "role_description": "text", "value": "Model Validation", "position": "25.00;634.00", "size": "159;14", "children": []}]}]}, {"name": null, "role": "AXRow", "description": null, "role_description": "outline row", "value": null, "position": "7.00;649.00", "size": "178;15", "children": [{"name": null, "role": "AXStaticText", "description": null, "role_description": "text", "value": "Constraints", "position": "38.00;649.00", "size": "146;14", "children": []}]}, {"name": null, "role": "AXRow", "description": null, "role_description": "outline row", "value": null, "position": "7.00;664.00", "size": "178;15", "children": [{"name": null, "role": "AXGroup", "description": null, "role_description": "group", "value": null, "position": "7.00;664.00", "size": "178;15", "children": [{"name": null, "role": "AXDisclosureTriangle", "description": null, "role_description": "disclosure triangle", "value": 1, "position": "9.00;664.00", "size": "12;14", "children": []}, {"name": null, "role": "AXStaticText", "description": null, "role_description": "text", "value": "OCL", "position": "25.00;664.00", "size": "159;14", "children": []}]}]}, {"name": null, "role": "AXRow", "description": null, "role_description": "outline row", "value": null, "position": "7.00;679.00", "size": "178;15", "children": [{"name": null, "role": "AXStaticText", "description": null, "role_description": "text", "value": "Ecore and UML Bindings", "position": "38.00;679.00", "size": "146;14", "children": []}]}, {"name": null, "role": "AXRow", "description": null, "role_description": "outline row", "value": null, "position": "7.00;694.00", "size": "178;15", "children": [{"name": null, "role": "AXStaticText", "description": null, "role_description": "text", "value": "OCLinEcore", "position": "38.00;694.00", "size": "146;14", "children": []}]}, {"name": null, "role": "AXRow", "description": null, "role_description": "outline row", "value": null, "position": "7.00;709.00", "size": "178;15", "children": [{"name": null, "role": "AXGroup", "description": null, "role_description": "group", "value": null, "position": "7.00;709.00", "size": "178;15", "children": [{"name": null, "role": "AXDisclosureTriangle", "description": null, "role_description": "disclosure triangle", "value": 1, "position": "22.00;709.00", "size": "12;14", "children": []}, {"name": null, "role": "AXStaticText", "description": null, "role_description": "text", "value": "Syntax Coloring", "position": "38.00;709.00", "size": "146;14", "children": []}]}]}, {"name": null, "role": "AXRow", "description": null, "role_description": "outline row", "value": null, "position": "7.00;724.00", "size": "178;15", "children": [{"name": null, "role": "AXStaticText", "description": null, "role_description": "text", "value": "CompleteOCL", "position": "51.00;724.00", "size": "133;14", "children": []}]}, {"name": null, "role": "AXRow", "description": null, "role_description": "outline row", "value": null, "position": "7.00;739.00", "size": "178;15", "children": [{"name": null, "role": "AXStaticText", "description": null, "role_description": "text", "value": "EssentialOCL", "position": "51.00;739.00", "size": "133;14", "children": []}]}, {"name": null, "role": "AXRow", "description": null, "role_description": "outline row", "value": null, "position": "7.00;754.00", "size": "178;15", "children": [{"name": null, "role": "AXStaticText", "description": null, "role_description": "text", "value": "Markup", "position": "51.00;754.00", "size": "133;14", "children": []}]}, {"name": null, "role": "AXRow", "description": null, "role_description": "outline row", "value": null, "position": "7.00;769.00", "size": "178;15", "children": [{"name": null, "role": "AXStaticText", "description": null, "role_description": "text", "value": "OCLinEcore", "position": "51.00;769.00", "size": "133;14", "children": []}]}, {"name": null, "role": "AXRow", "description": null, "role_description": "outline row", "value": null, "position": "7.00;784.00", "size": "178;15", "children": [{"name": null, "role": "AXStaticText", "description": null, "role_description": "text", "value": "OCLstdlib", "position": "51.00;784.00", "size": "133;14", "children": []}]}, {"name": null, "role": "AXRow", "description": null, "role_description": "outline row", "value": null, "position": "7.00;799.00", "size": "178;15", "children": [{"name": null, "role": "AXGroup", "description": null, "role_description": "group", "value": null, "position": "7.00;799.00", "size": "178;15", "children": [{"name": null, "role": "AXDisclosureTriangle", "description": null, "role_description": "disclosure triangle", "value": 1, "position": "22.00;799.00", "size": "12;14", "children": []}, {"name": null, "role": "AXStaticText", "description": null, "role_description": "text", "value": "Templates", "position": "38.00;799.00", "size": "146;14", "children": []}]}]}, {"name": null, "role": "AXRow", "description": null, "role_description": "outline row", "value": null, "position": "7.00;814.00", "size": "178;15", "children": [{"name": null, "role": "AXStaticText", "description": null, "role_description": "text", "value": "CompleteOCL", "position": "51.00;814.00", "size": "133;14", "children": []}]}, {"name": null, "role": "AXRow", "description": null, "role_description": "outline row", "value": null, "position": "7.00;829.00", "size": "178;15", "children": [{"name": null, "role": "AXStaticText", "description": null, "role_description": "text", "value": "EssentialOCL", "position": "51.00;829.00", "size": "133;14", "children": []}]}, {"name": null, "role": "AXRow", "description": null, "role_description": "outline row", "value": null, "position": "7.00;844.00", "size": "178;15", "children": [{"name": null, "role": "AXStaticText", "description": null, "role_description": "text", "value": "Markup", "position": "51.00;844.00", "size": "133;14", "children": []}]}, {"name": null, "role": "AXRow", "description": null, "role_description": "outline row", "value": null, "position": "7.00;859.00", "size": "178;15", "children": [{"name": null, "role": "AXStaticText", "description": null, "role_description": "text", "value": "OCLinEcore", "position": "51.00;859.00", "size": "133;14", "children": []}]}, {"name": null, "role": "AXRow", "description": null, "role_description": "outline row", "value": null, "position": "7.00;874.00", "size": "178;15", "children": [{"name": null, "role": "AXStaticText", "description": null, "role_description": "text", "value": "OCLstdlib", "position": "51.00;874.00", "size": "133;14", "children": []}]}, {"name": null, "role": "AXRow", "description": null, "role_description": "outline row", "value": null, "position": "7.00;889.00", "size": "178;15", "children": [{"name": null, "role": "AXStaticText", "description": null, "role_description": "text", "value": "UML Binding", "position": "38.00;889.00", "size": "146;14", "children": []}]}, {"name": null, "role": "AXRow", "description": null, "role_description": "outline row", "value": null, "position": "7.00;904.00", "size": "178;15", "children": [{"name": null, "role": "AXStaticText", "description": null, "role_description": "text", "value": "Unified Pivot Binding", "position": "38.00;904.00", "size": "146;14", "children": []}]}, {"name": null, "role": "AXRow", "description": null, "role_description": "outline row", "value": null, "position": "7.00;919.00", "size": "178;15", "children": [{"name": null, "role": "AXGroup", "description": null, "role_description": "group", "value": null, "position": "7.00;919.00", "size": "178;15", "children": [{"name": null, "role": "AXDisclosureTriangle", "description": null, "role_description": "disclosure triangle", "value": 0, "position": "9.00;919.00", "size": "12;14", "children": []}, {"name": null, "role": "AXStaticText", "description": null, "role_description": "text", "value": "Papyrus", "position": "25.00;919.00", "size": "159;14", "children": []}]}]}, {"name": null, "role": "AXRow", "description": null, "role_description": "outline row", "value": null, "position": "7.00;934.00", "size": "178;15", "children": [{"name": null, "role": "AXGroup", "description": null, "role_description": "group", "value": null, "position": "7.00;934.00", "size": "178;15", "children": [{"name": null, "role": "AXDisclosureTriangle", "description": null, "role_description": "disclosure triangle", "value": 0, "position": "9.00;934.00", "size": "12;14", "children": []}, {"name": null, "role": "AXStaticText", "description": null, "role_description": "text", "value": "Plug-in Development", "position": "25.00;934.00", "size": "159;14", "children": []}]}]}, {"name": null, "role": "AXRow", "description": null, "role_description": "outline row", "value": null, "position": "7.00;949.00", "size": "178;15", "children": [{"name": null, "role": "AXGroup", "description": null, "role_description": "group", "value": null, "position": "7.00;949.00", "size": "178;15", "children": [{"name": null, "role": "AXDisclosureTriangle", "description": null, "role_description": "disclosure triangle", "value": 0, "position": "9.00;949.00", "size": "12;14", "children": []}, {"name": null, "role": "AXStaticText", "description": null, "role_description": "text", "value": "Run/Debug", "position": "25.00;949.00", "size": "159;14", "children": []}]}]}, {"name": null, "role": "AXRow", "description": null, "role_description": "outline row", "value": null, "position": "7.00;964.00", "size": "178;15", "children": [{"name": null, "role": "AXGroup", "description": null, "role_description": "group", "value": null, "position": "7.00;964.00", "size": "178;15", "children": [{"name": null, "role": "AXDisclosureTriangle", "description": null, "role_description": "disclosure triangle", "value": 0, "position": "9.00;964.00", "size": "12;14", "children": []}, {"name": null, "role": "AXStaticText", "description": null, "role_description": "text", "value": "Version Control (Team)", "position": "25.00;964.00", "size": "159;14", "children": []}]}]}, {"name": null, "role": "AXColumn", "description": null, "role_description": "column", "value": null, "position": "7.00;-86.00", "size": "178;1065", "children": []}]}, {"name": null, "role": "AXScrollBar", "description": null, "role_description": "scroll bar", "value": 0.0, "position": "7.00;888.00", "size": "166;16", "children": [{"name": null, "role": "AXValueIndicator", "description": null, "role_description": "value indicator", "value": 0.0, "position": "8.00;892.00", "size": "152;12", "children": []}, {"name": null, "role": "AXButton", "description": null, "role_description": "increment arrow button", "value": null, "position": "7.00;888.00", "size": "0;0", "children": []}, {"name": null, "role": "AXButton", "description": null, "role_description": "decrement arrow button", "value": null, "position": "7.00;888.00", "size": "0;0", "children": []}, {"name": null, "role": "AXButton", "description": null, "role_description": "increment page button", "value": null, "position": "161.00;892.00", "size": "12;12", "children": []}, {"name": null, "role": "AXButton", "description": null, "role_description": "decrement page button", "value": null, "position": "7.00;892.00", "size": "1;12", "children": []}]}, {"name": null, "role": "AXScrollBar", "description": null, "role_description": "scroll bar", "value": 0.6590909090909091, "position": "157.00;59.00", "size": "16;845", "children": [{"name": null, "role": "AXValueIndicator", "description": null, "role_description": "value indicator", "value": 0.6590909090909091, "position": "161.00;175.00", "size": "12;668", "children": []}, {"name": null, "role": "AXButton", "description": null, "role_description": "increment arrow button", "value": null, "position": "157.00;59.00", "size": "0;0", "children": []}, {"name": null, "role": "AXButton", "description": null, "role_description": "decrement arrow button", "value": null, "position": "157.00;59.00", "size": "0;0", "children": []}, {"name": null, "role": "AXButton", "description": null, "role_description": "increment page button", "value": null, "position": "161.00;844.00", "size": "12;60", "children": []}, {"name": null, "role": "AXButton", "description": null, "role_description": "decrement page button", "value": null, "position": "161.00;59.00", "size": "12;116", "children": []}]}]}, {"name": "type_filter_text", "role": "AXTextField", "description": null, "role_description": "search text field", "value": "", "position": "7.00;35.00", "size": "166;19", "children": []}, {"name": null, "role": "AXButton", "description": null, "role_description": "close button", "value": null, "position": "7.00;6.00", "size": "14;16", "children": []}, {"name": null, "role": "AXButton", "description": null, "role_description": "zoom button", "value": null, "position": "47.00;6.00", "size": "14;16", "children": [{"name": null, "role": "AXGroup", "description": null, "role_description": "group", "value": null, "position": "47.00;6.00", "size": "14;16", "children": [{"name": null, "role": "AXGroup", "description": null, "role_description": "group", "value": null, "position": "47.00;6.00", "size": "14;16", "children": []}]}]}, {"name": null, "role": "AXButton", "description": null, "role_description": "minimize button", "value": null, "position": "27.00;6.00", "size": "14;16", "children": []}, {"name": null, "role": "AXStaticText", "description": null, "role_description": "text", "value": "Preferences", "position": "427.00;5.00", "size": "83;16", "children": []}]}